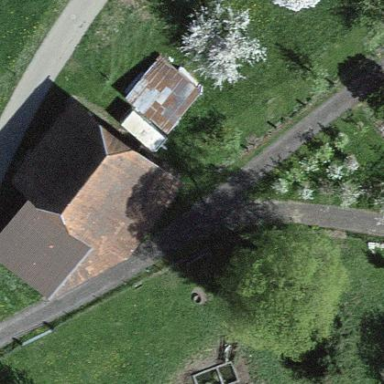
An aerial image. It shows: Rural barn.